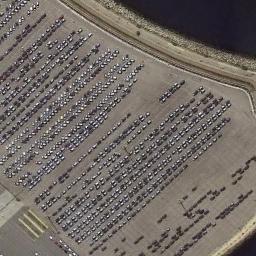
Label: parking_lot